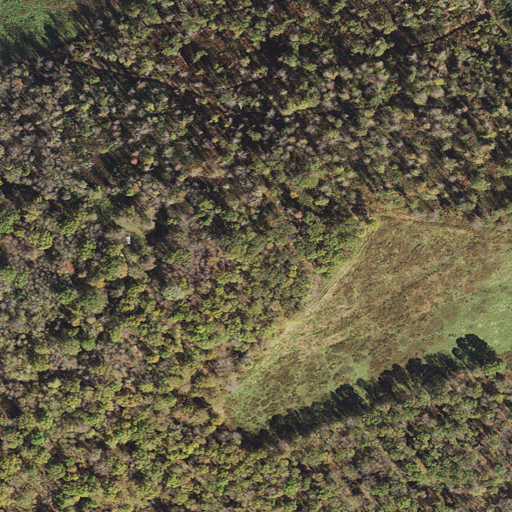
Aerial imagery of mountain in Maryland named Lookout Hill containing deciduous forest, grassland, mixed forest, and pasture